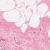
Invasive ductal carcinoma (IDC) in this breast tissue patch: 0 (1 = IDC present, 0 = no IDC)